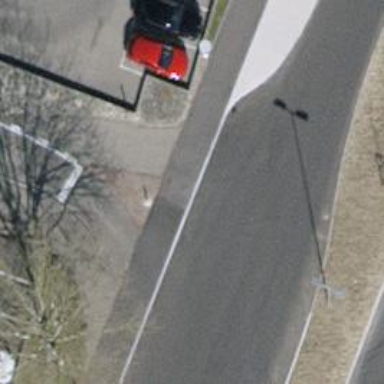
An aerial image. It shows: Parking aisle designated as service road.